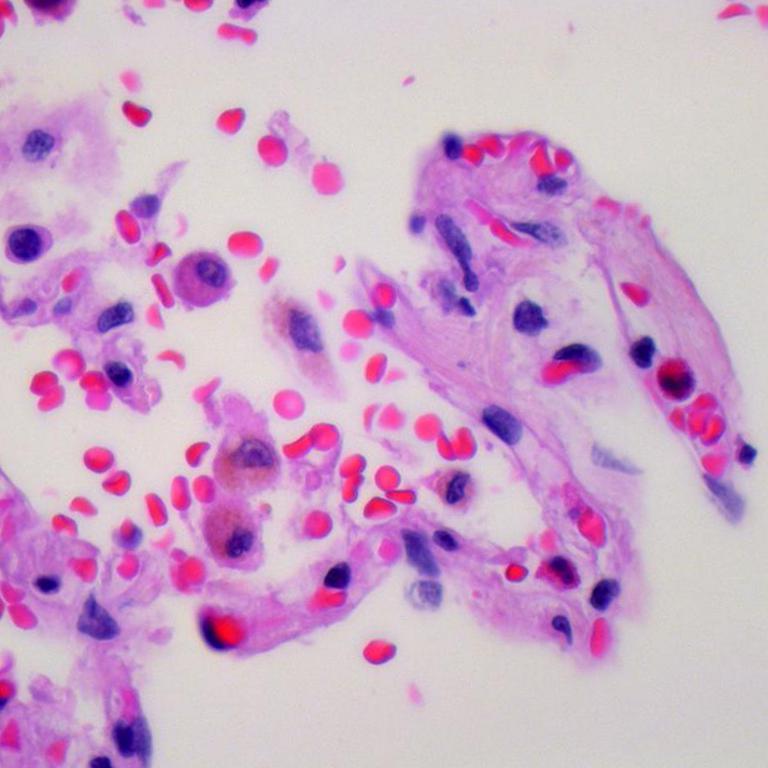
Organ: lung
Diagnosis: benign